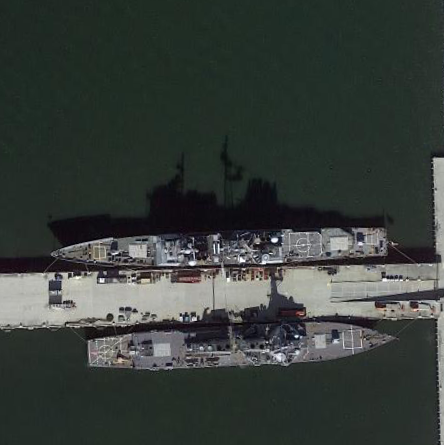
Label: cruiser